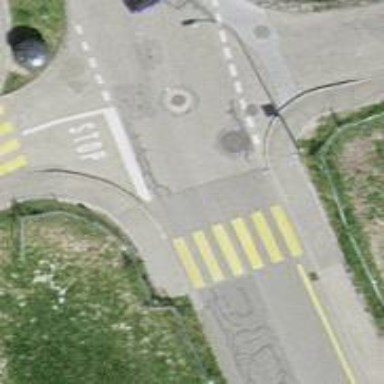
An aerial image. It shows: Uncontrolled zebra crossing with notable zebra markings.